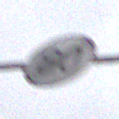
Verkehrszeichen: EndeGeschwindigkeit80
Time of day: Midday
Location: Outdoor (RoadRail)
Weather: Overcast
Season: NotSpecified
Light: Natural